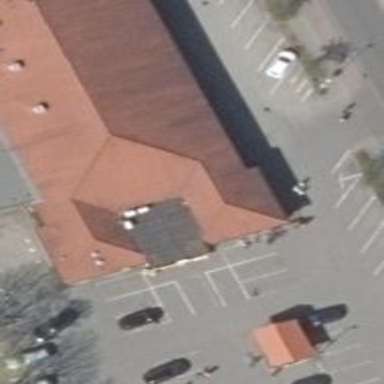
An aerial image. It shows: Bakery.